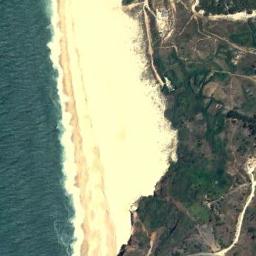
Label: beach